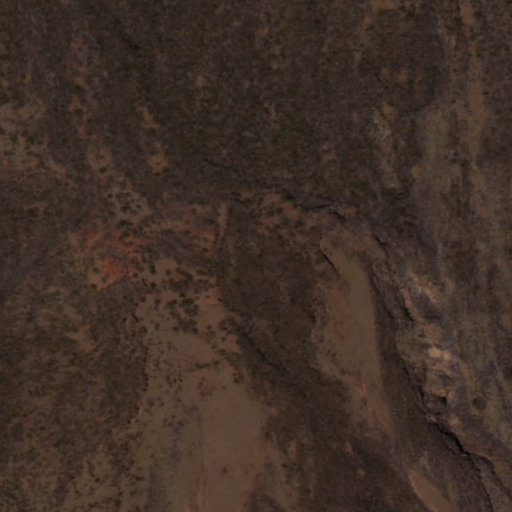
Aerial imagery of mountain in Hawaii named Pu‘uali‘i containing only unknown